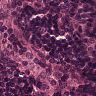
Metastatic tissue present: no